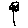
Label: flower